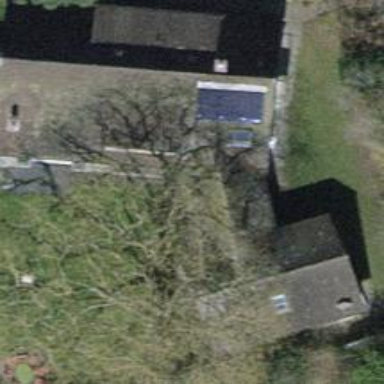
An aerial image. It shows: Detached building with tile roof.